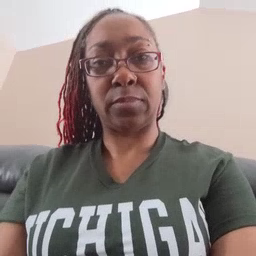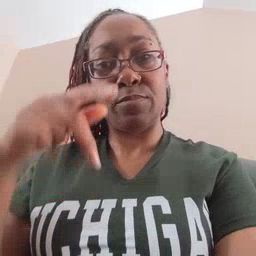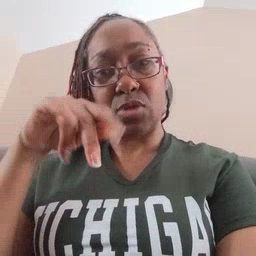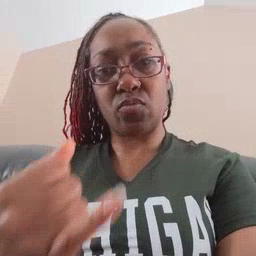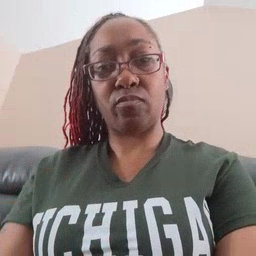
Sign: pajamas